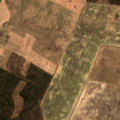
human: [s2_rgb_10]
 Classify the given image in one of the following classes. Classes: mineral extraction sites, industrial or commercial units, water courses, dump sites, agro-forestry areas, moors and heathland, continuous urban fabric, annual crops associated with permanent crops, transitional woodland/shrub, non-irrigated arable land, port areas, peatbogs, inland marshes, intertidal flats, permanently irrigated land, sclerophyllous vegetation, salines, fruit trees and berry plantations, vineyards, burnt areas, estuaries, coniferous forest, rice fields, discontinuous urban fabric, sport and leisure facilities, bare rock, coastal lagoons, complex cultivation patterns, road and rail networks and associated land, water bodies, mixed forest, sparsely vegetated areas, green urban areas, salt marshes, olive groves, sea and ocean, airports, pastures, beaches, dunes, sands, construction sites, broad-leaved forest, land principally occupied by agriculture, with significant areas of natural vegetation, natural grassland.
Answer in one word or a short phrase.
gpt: non-irrigated arable land, broad-leaved forest, mixed forest